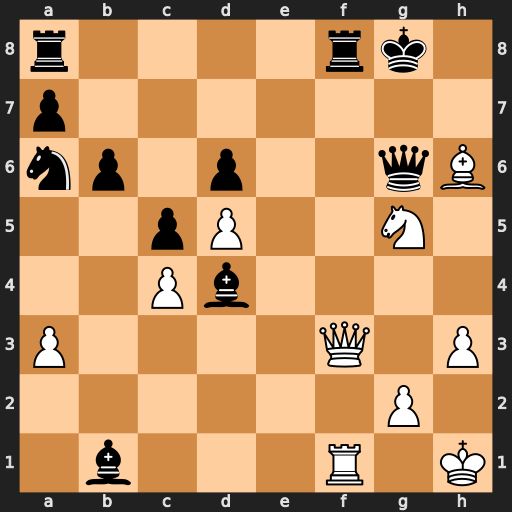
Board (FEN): r4rk1/p7/np1p2qB/2pP2N1/2Pb4/P4Q1P/6P1/1b3R1K
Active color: w
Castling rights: -
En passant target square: -
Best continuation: Qxf8+ Rxf8 Rxf8#